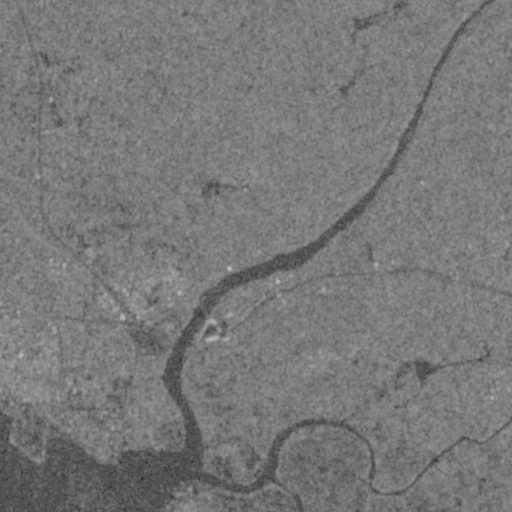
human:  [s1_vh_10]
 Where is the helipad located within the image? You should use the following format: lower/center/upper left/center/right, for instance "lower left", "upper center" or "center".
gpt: The helipad is located in the lower left of the image.
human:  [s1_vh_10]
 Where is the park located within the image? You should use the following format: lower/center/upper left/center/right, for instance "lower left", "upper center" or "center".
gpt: The park is located in the lower left of the image.
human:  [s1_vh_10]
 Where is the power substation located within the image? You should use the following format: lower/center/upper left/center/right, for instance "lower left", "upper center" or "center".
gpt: The power substation is located in the lower left of the image.
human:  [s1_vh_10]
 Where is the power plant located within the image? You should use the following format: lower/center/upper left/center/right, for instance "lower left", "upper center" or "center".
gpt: There is no power plant in the image.

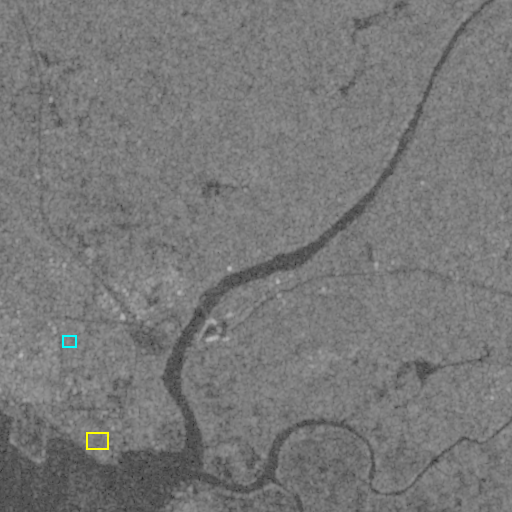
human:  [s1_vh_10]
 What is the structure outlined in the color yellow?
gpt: The structure outlined in yellow is a park.
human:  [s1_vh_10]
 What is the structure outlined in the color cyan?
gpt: The structure outlined in cyan is a power substation.
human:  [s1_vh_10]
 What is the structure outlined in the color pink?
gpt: There is no pink outline.